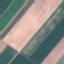
Label: AnnualCrop